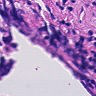
Metastatic tissue present: no